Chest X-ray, PA view. Patient: 34 years old, sex M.
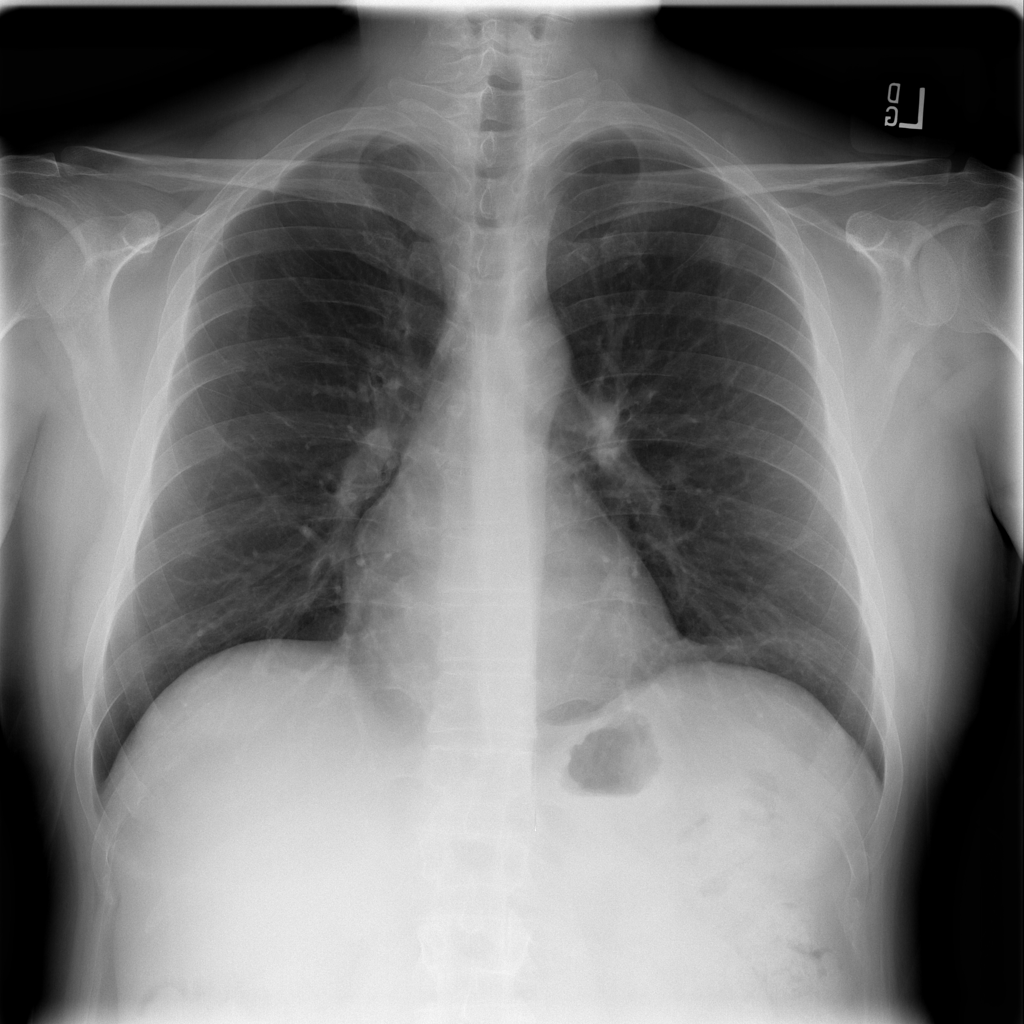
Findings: No Finding